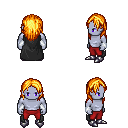
a pixel art fantasy rpg character, male body template, dark elf, purple skin, black cape, red pants, light blonde long hairstyle, white cloth bracers, metal boots, four views (front, back, left, right), 2x2 character sprite sheet, small pixel art, hard edges, no anti-aliasing